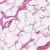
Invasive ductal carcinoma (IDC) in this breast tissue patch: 0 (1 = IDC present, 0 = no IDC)